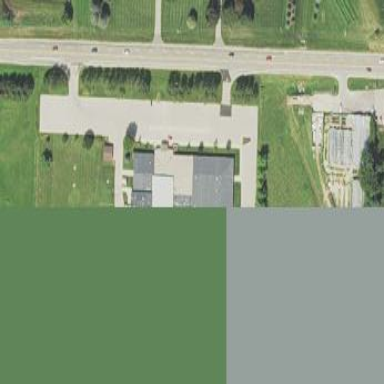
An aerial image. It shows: School building.